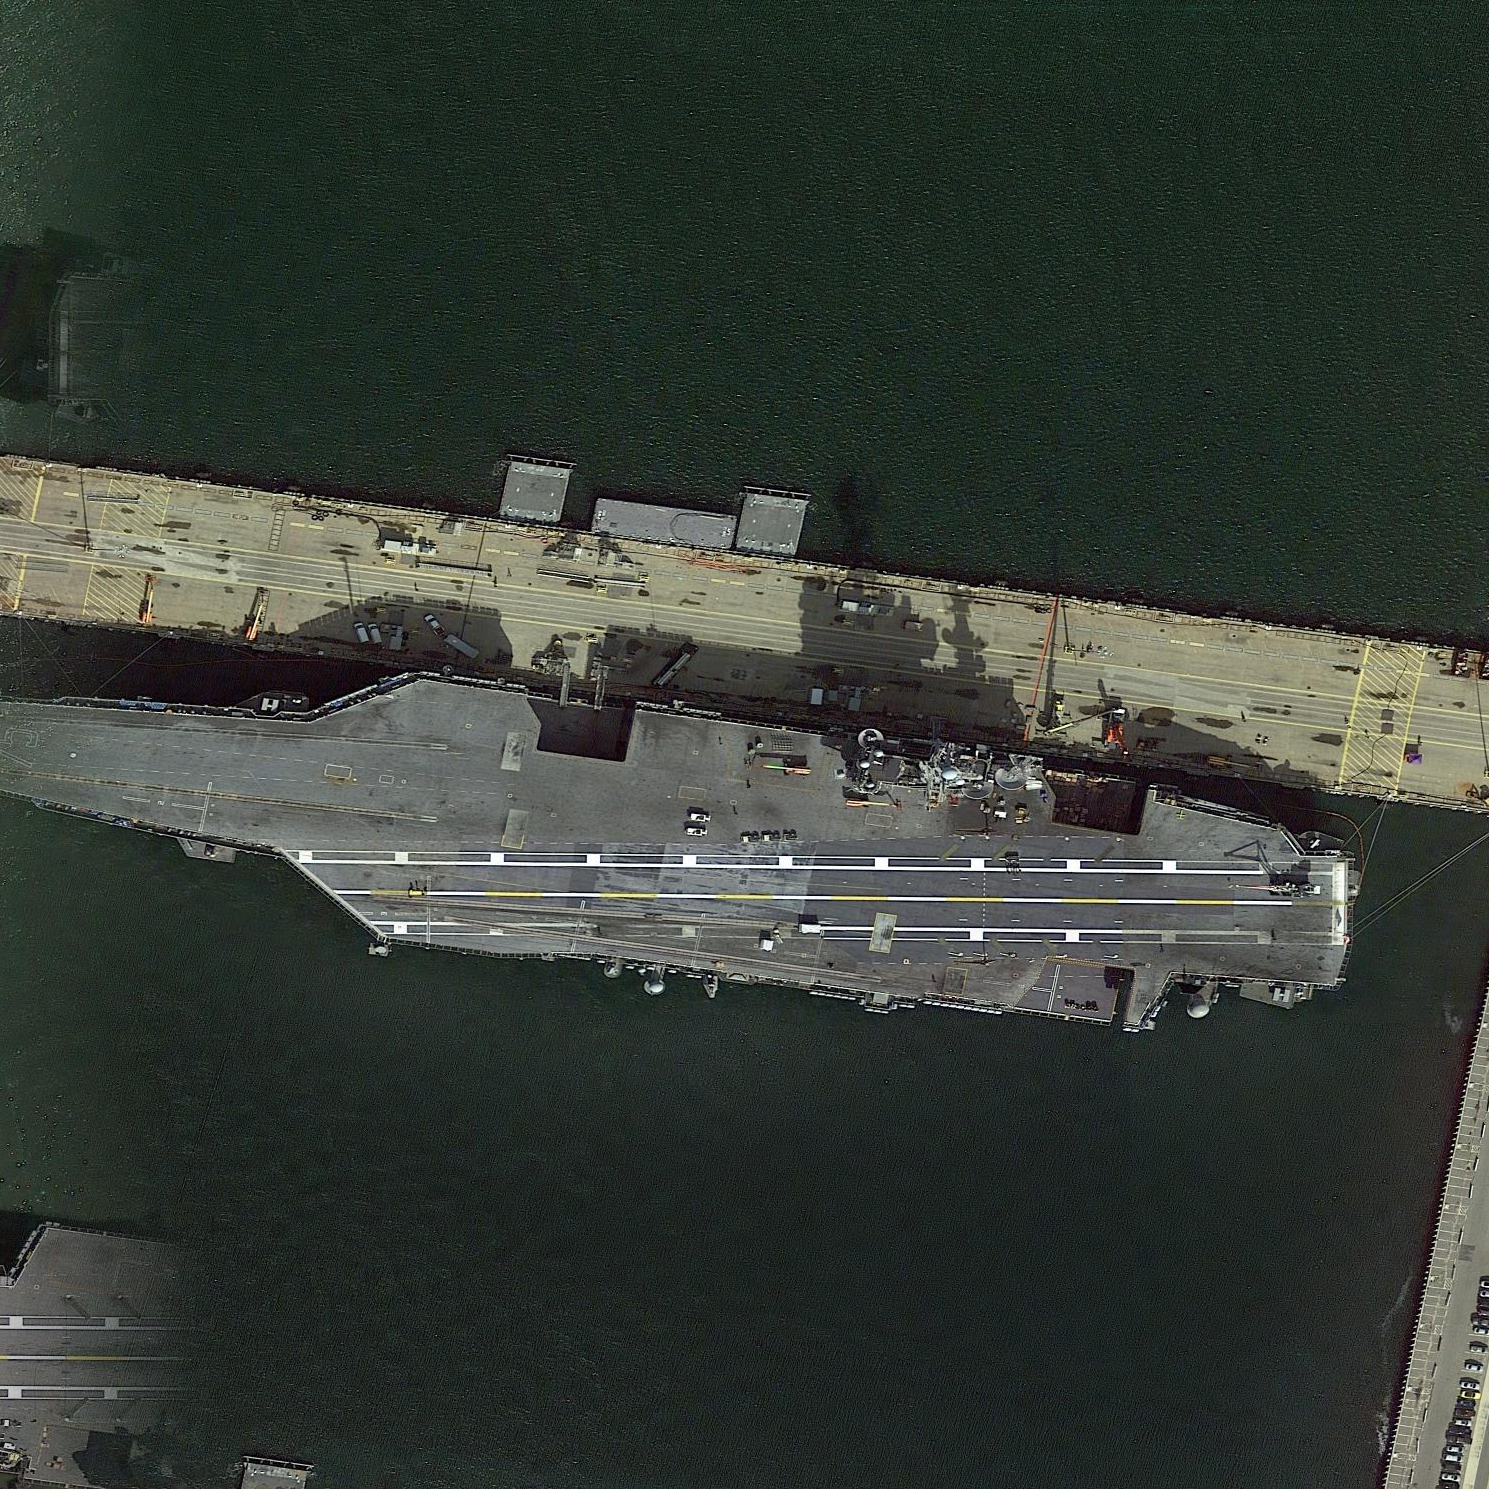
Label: aircraft_carrier